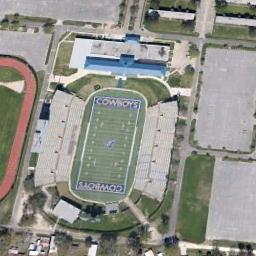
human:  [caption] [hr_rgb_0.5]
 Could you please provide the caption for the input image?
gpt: The stadium is built next to the concrete floor and lawn, And is oval .

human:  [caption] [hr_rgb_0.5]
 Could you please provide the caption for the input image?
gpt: This stadium has seats on two sides only .

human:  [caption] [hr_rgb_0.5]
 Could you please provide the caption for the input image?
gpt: The stadium is next to the road and grass .

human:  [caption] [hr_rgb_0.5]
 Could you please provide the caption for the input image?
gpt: Some buildings are beside the stadium .

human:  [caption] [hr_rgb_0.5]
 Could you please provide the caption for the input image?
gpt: There are some green lawns and a ground track field beside the stadium .